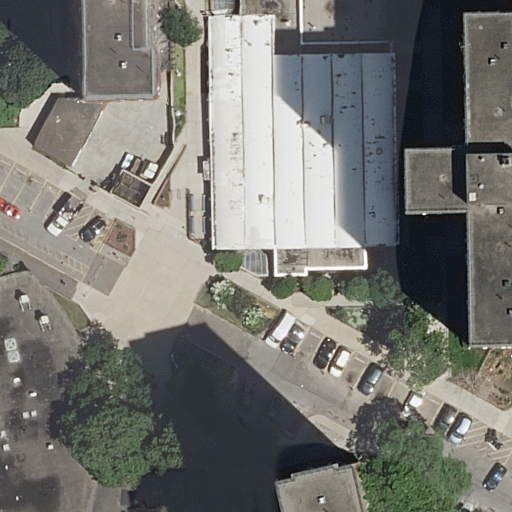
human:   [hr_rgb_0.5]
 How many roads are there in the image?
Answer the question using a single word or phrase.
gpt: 4

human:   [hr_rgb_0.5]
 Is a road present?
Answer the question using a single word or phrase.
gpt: yes

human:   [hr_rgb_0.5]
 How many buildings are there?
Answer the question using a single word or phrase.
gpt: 5

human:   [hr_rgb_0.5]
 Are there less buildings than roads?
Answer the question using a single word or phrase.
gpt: no

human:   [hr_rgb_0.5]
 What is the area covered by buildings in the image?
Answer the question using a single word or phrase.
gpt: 3026m2

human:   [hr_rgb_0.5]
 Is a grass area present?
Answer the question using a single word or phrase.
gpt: yes

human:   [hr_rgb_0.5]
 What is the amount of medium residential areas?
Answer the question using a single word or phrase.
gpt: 0

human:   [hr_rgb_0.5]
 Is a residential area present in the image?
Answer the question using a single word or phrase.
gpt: yes

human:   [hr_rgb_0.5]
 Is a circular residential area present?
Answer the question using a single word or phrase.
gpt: no

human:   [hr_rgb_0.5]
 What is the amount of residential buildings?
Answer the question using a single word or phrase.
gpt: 5

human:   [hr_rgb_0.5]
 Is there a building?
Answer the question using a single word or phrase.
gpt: yes

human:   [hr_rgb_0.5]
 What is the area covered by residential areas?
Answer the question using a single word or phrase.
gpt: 9232m2

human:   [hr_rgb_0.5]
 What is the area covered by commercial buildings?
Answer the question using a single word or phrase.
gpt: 0m2

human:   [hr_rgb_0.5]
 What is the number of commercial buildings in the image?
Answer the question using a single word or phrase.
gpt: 0

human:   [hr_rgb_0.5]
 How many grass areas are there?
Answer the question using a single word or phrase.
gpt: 2

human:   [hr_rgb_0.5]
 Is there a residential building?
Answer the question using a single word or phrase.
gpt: yes

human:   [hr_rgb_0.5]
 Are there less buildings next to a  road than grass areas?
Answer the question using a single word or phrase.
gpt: no

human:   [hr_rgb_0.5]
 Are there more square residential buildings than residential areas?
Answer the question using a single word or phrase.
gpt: no

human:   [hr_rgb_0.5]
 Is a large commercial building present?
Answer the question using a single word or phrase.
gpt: no

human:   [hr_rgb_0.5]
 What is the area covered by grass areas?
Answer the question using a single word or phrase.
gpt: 356m2

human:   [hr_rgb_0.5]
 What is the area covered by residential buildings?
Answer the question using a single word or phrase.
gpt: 3026m2

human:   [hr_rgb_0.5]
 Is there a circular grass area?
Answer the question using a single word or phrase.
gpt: no

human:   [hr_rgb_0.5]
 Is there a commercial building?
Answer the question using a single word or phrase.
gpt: no

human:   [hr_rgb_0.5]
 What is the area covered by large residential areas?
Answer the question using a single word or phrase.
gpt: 9203m2

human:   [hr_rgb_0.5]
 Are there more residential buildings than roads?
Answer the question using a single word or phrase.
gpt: yes

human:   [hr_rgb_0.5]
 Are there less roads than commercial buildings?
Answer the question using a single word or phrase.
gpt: no

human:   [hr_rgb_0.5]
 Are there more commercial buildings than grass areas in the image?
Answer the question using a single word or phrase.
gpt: no

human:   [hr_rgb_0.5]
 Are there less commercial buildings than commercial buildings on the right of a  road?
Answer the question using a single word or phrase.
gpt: no

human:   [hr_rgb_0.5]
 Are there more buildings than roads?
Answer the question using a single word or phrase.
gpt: yes

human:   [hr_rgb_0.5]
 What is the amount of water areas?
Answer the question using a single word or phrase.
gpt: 0

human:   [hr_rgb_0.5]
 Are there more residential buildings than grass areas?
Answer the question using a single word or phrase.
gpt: yes

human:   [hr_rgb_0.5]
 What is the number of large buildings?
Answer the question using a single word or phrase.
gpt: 3

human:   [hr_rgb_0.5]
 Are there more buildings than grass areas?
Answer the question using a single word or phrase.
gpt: yes

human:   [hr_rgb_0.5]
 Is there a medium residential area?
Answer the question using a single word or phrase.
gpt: no

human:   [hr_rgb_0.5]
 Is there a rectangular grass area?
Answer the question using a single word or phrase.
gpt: yes

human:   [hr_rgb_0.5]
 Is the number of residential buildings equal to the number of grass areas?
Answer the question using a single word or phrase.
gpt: no

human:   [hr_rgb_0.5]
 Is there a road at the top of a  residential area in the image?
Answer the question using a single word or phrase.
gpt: yes

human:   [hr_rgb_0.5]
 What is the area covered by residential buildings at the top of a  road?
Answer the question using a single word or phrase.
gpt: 1790m2

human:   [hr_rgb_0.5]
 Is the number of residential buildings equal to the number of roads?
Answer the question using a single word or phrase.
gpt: no

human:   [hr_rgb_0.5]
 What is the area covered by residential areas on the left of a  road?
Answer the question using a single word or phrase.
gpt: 0m2

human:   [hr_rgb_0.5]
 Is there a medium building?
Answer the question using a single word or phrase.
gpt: yes

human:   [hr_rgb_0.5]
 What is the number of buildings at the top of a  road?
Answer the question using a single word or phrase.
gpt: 3

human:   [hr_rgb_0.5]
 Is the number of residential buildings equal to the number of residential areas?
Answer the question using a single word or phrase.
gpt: no

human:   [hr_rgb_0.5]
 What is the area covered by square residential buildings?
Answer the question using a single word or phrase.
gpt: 0m2

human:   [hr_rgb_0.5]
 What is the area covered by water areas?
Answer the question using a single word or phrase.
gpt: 0m2

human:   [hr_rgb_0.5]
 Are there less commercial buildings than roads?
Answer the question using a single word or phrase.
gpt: yes

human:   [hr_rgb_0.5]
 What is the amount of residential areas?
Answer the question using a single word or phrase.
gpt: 2

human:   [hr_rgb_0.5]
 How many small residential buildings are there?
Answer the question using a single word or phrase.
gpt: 1

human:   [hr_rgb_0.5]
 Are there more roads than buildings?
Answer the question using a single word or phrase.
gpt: no

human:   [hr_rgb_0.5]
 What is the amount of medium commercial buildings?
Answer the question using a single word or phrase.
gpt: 0

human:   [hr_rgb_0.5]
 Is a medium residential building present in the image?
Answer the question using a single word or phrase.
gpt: yes

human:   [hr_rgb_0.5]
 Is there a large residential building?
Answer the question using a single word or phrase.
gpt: yes

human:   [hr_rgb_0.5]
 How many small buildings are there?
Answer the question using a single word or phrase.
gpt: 1

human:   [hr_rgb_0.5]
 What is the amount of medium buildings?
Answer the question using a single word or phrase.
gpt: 1

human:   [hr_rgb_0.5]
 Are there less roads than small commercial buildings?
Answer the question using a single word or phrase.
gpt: no

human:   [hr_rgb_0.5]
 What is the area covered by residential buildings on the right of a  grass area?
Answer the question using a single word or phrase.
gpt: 2046m2

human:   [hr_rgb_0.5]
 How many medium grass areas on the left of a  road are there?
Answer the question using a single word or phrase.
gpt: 1

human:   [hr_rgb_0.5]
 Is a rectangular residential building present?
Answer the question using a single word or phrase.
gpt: yes

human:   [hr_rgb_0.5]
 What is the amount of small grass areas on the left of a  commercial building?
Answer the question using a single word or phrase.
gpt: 0

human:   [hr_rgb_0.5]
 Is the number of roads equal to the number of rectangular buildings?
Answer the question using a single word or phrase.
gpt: no

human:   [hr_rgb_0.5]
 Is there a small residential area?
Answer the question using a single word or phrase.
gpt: yes

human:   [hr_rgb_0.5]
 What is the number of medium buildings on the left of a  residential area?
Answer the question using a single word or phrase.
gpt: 1

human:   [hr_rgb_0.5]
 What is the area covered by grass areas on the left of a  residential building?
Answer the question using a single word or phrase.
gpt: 123m2

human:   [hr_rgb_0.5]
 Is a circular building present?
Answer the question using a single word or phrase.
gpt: no